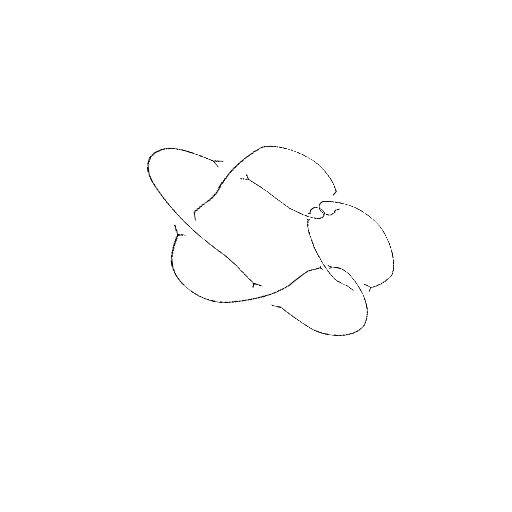
Crossing number: 9